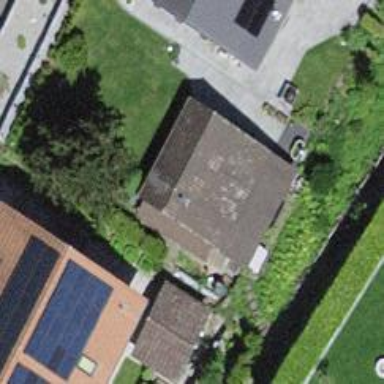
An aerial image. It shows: Garage.